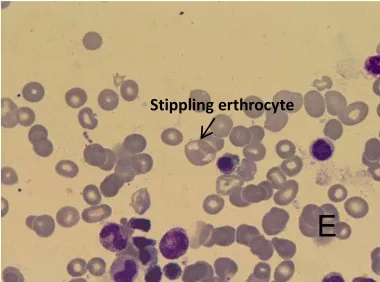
Stippling erythrocyte in the bone marrow.
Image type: pathology (giemsa)